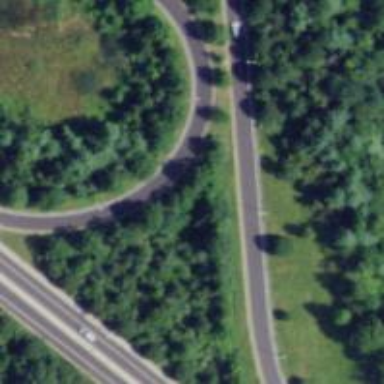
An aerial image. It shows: Trunk link highway.